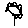
Label: flower